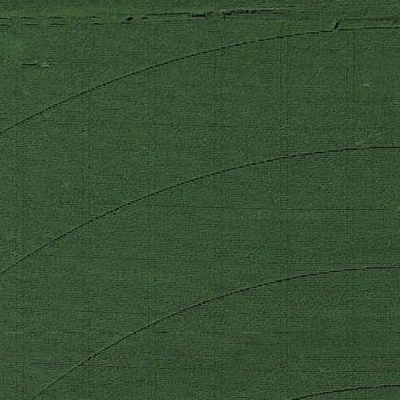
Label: bField